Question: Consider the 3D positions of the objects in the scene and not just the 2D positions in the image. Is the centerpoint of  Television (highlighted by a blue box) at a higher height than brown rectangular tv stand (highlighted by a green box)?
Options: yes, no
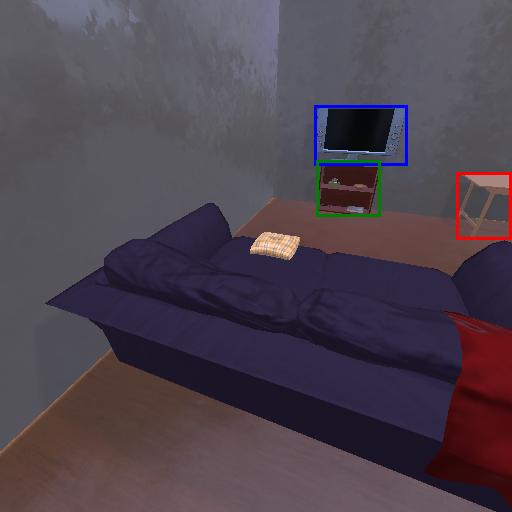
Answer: yes